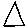
Label: triangle